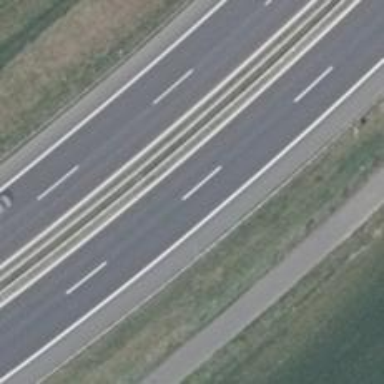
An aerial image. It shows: This is trunk highway with motorroad.